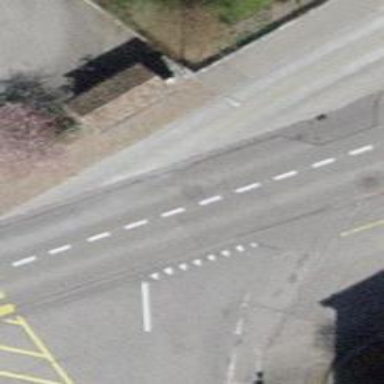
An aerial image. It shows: Service road.